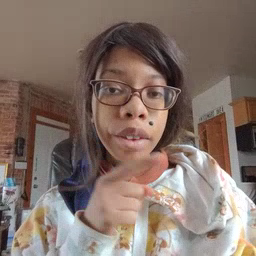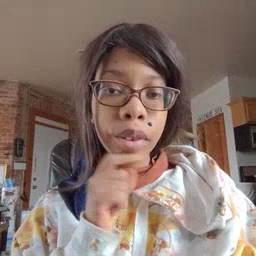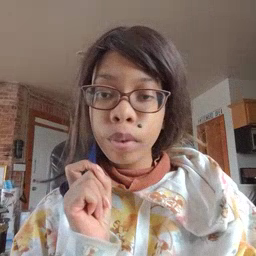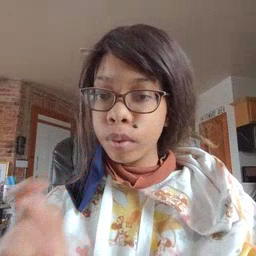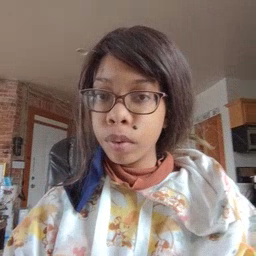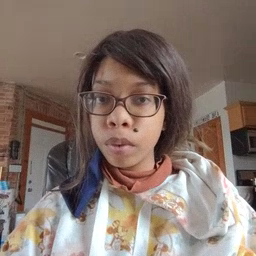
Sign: dry